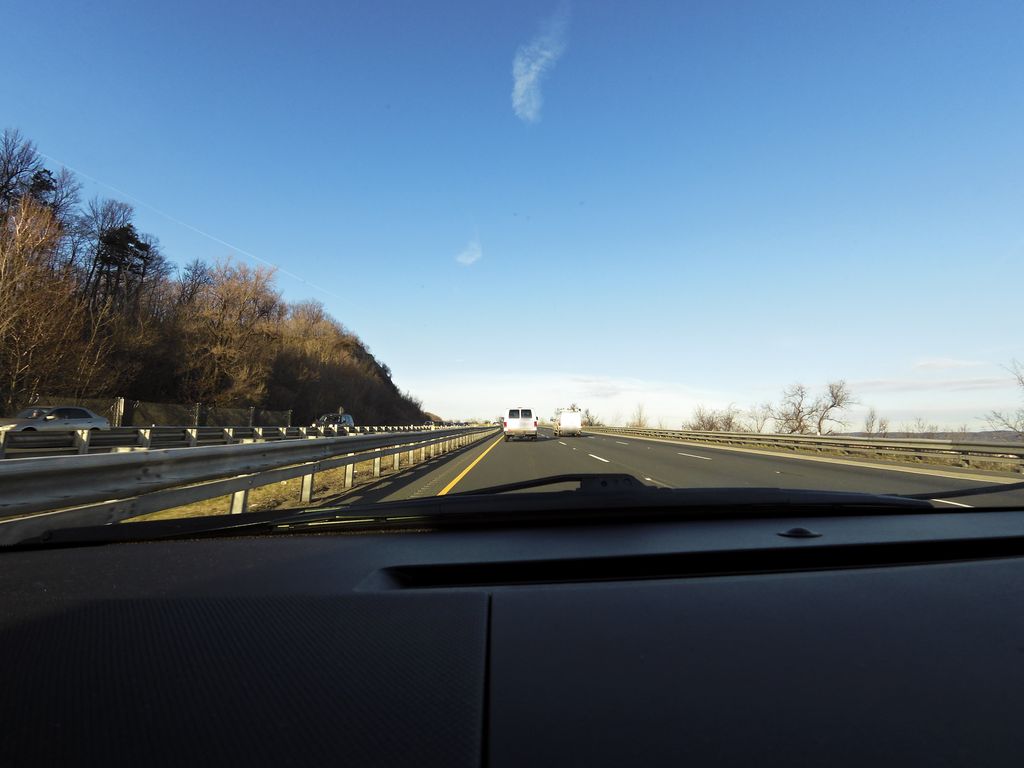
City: hamilton